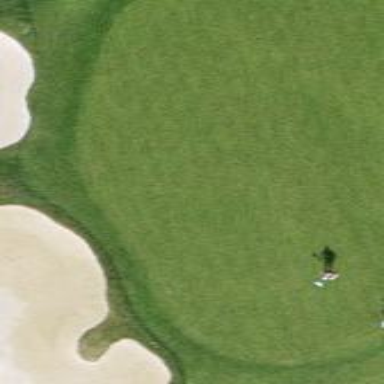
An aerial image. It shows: Green golf area with grass land use.